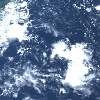
Label: cloud